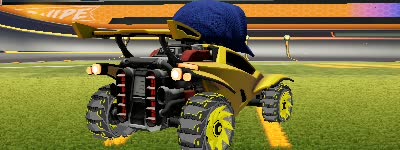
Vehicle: octane